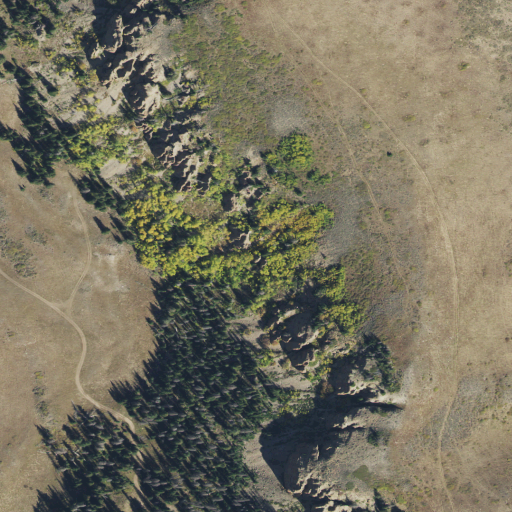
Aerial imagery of cliff(s) in Utah named Red Ledge containing evergreen forest, shrub, and deciduous forest